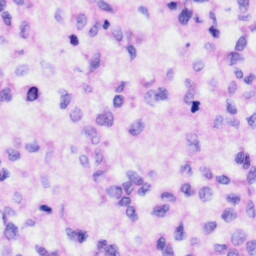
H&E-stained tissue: Liver